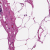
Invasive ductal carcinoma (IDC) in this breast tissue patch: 0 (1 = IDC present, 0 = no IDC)